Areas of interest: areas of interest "Zhongtai Ocean World"
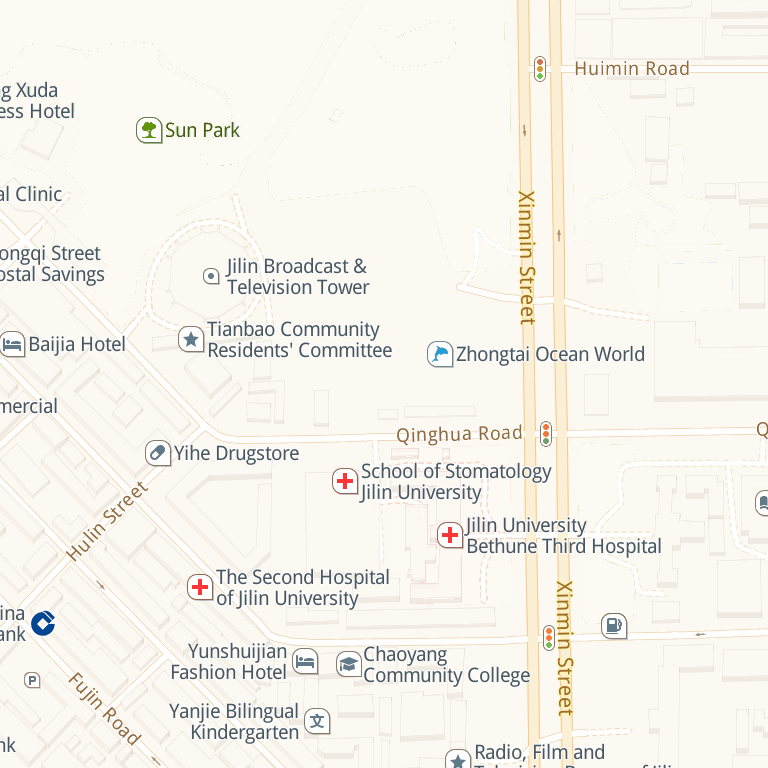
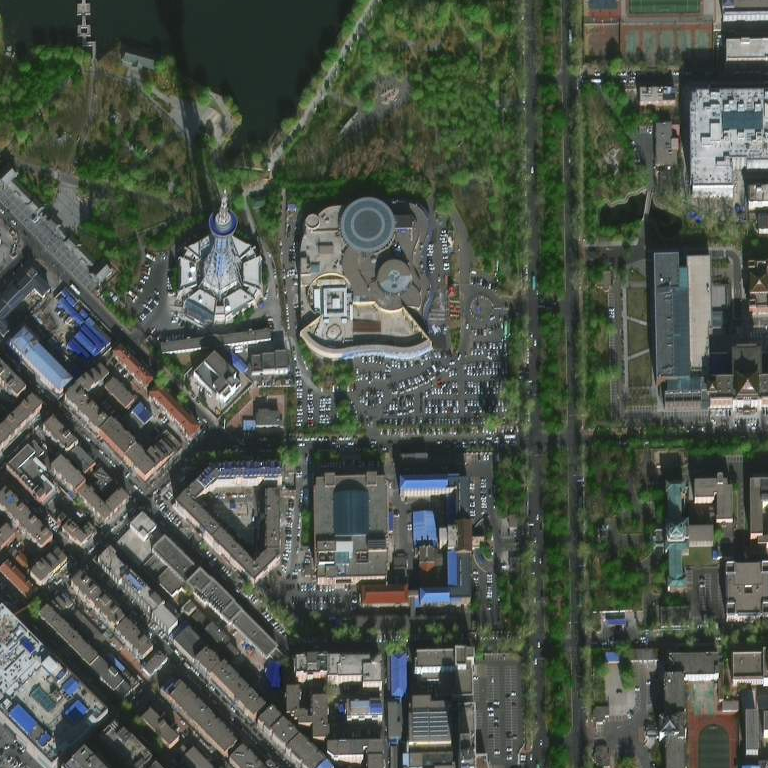